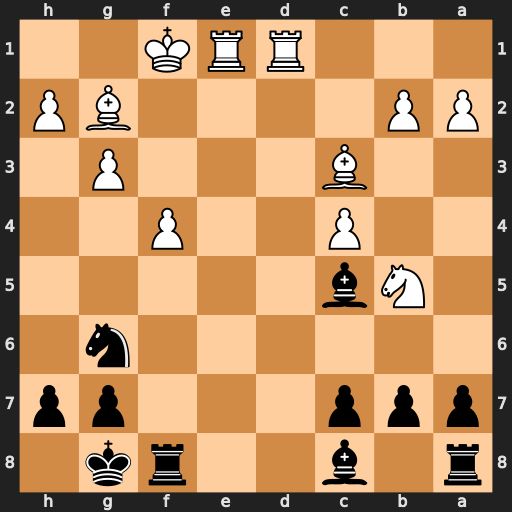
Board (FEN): r1b2rk1/ppp3pp/6n1/1Nb5/2P2P2/2B3P1/PP4BP/3RRK2
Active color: b
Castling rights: -
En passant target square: -
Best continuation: Nxf4 gxf4 Rxf4+